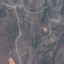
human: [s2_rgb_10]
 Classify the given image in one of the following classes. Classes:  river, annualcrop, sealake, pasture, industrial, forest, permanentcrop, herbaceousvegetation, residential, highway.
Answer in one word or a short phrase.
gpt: HerbaceousVegetation